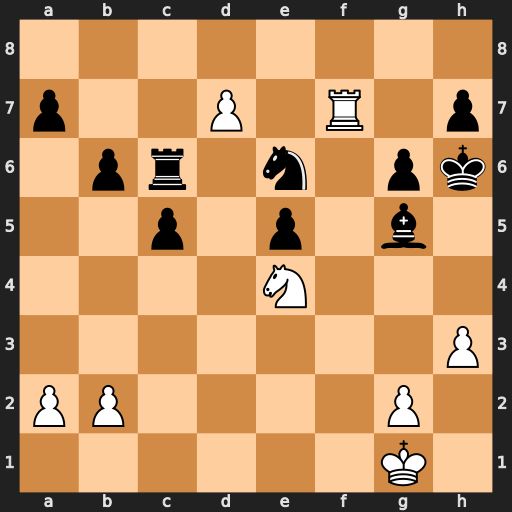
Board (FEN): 8/p2P1R1p/1pr1n1pk/2p1p1b1/4N3/7P/PP4P1/6K1
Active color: w
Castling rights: -
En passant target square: -
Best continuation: Rxh7+ Kxh7 Nxg5+ Nxg5 d8=Q